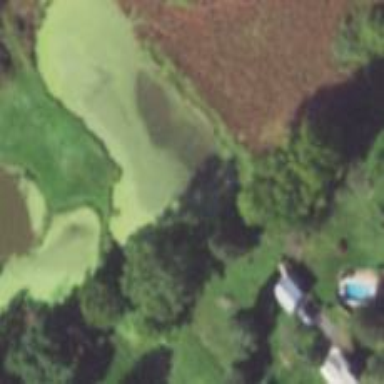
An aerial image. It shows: Oxbow water feature in natural setting.